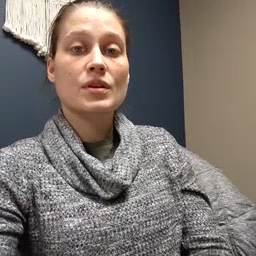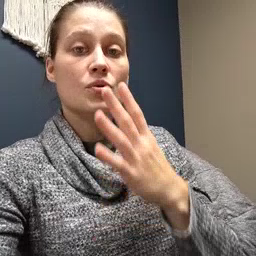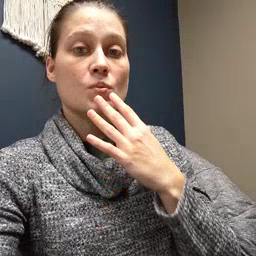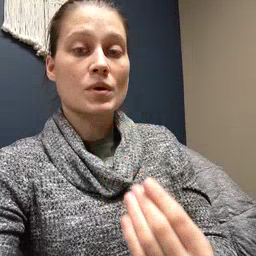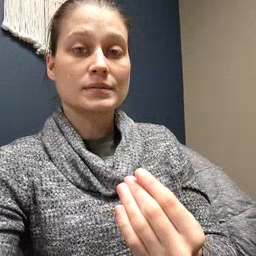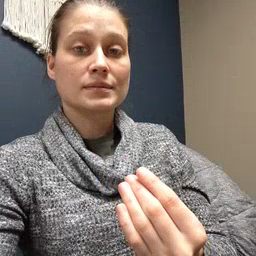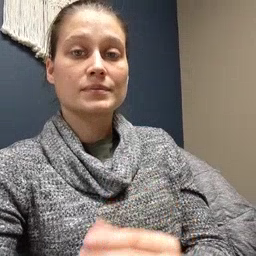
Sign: wet